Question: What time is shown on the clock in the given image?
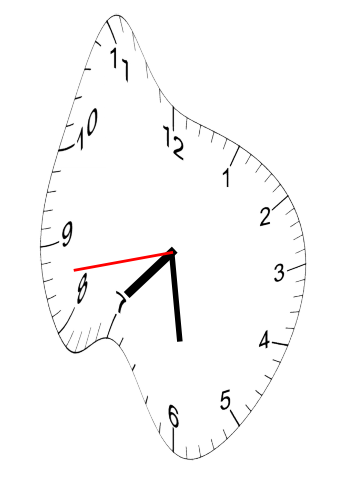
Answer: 07:28:43